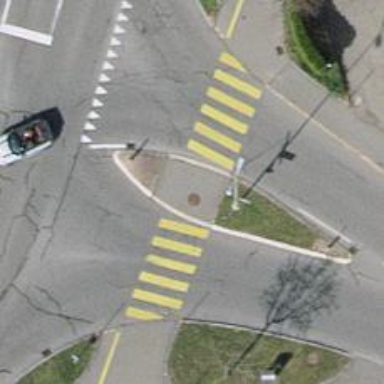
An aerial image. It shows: Zebra crossing with road island.